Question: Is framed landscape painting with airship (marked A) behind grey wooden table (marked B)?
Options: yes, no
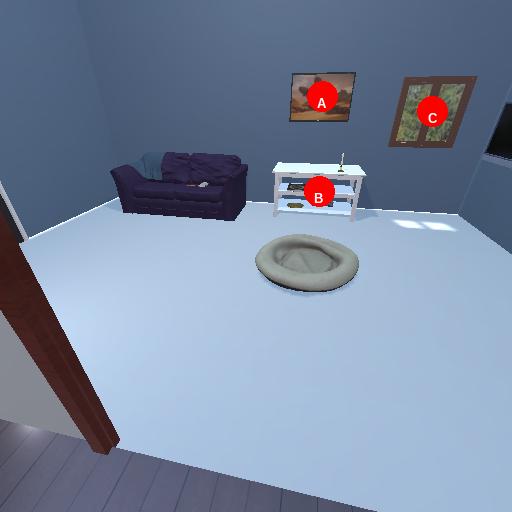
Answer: yes